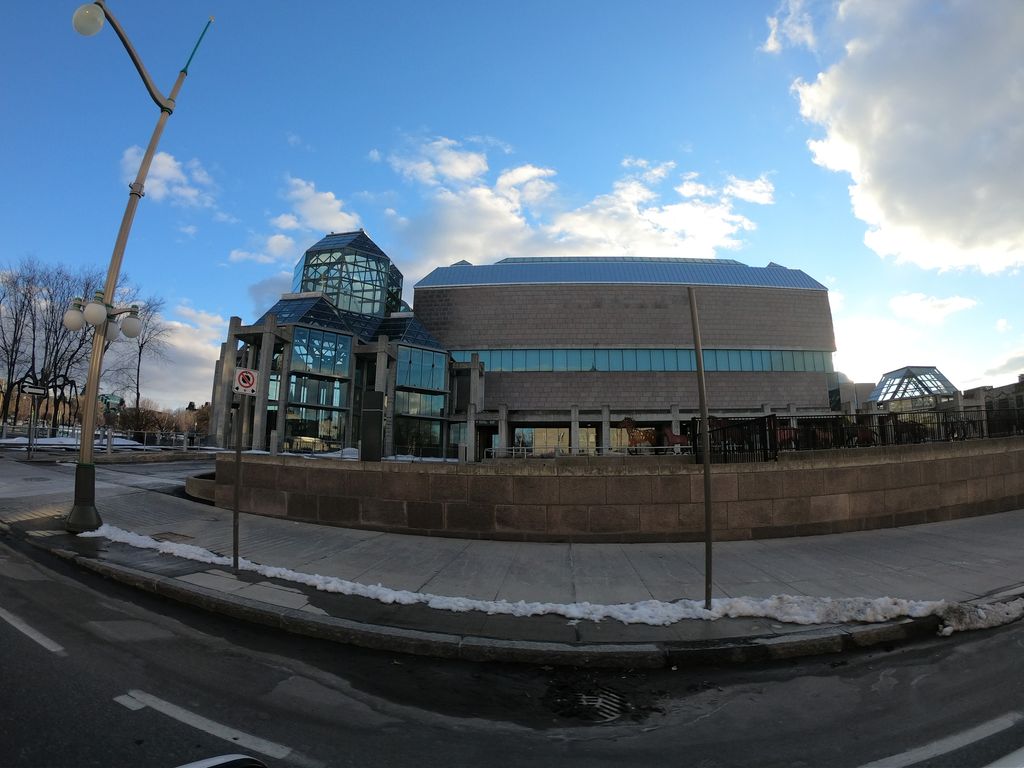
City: ottawa-gatineau